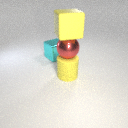
large cyan metal cube behind large yellow rubber cylinder